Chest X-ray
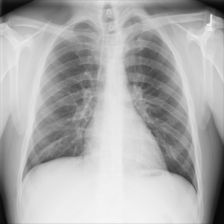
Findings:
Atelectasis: negative
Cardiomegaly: negative
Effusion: negative
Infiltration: negative
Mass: negative
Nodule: negative
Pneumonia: negative
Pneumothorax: negative
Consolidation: negative
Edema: negative
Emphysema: negative
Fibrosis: negative
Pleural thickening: negative
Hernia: negative